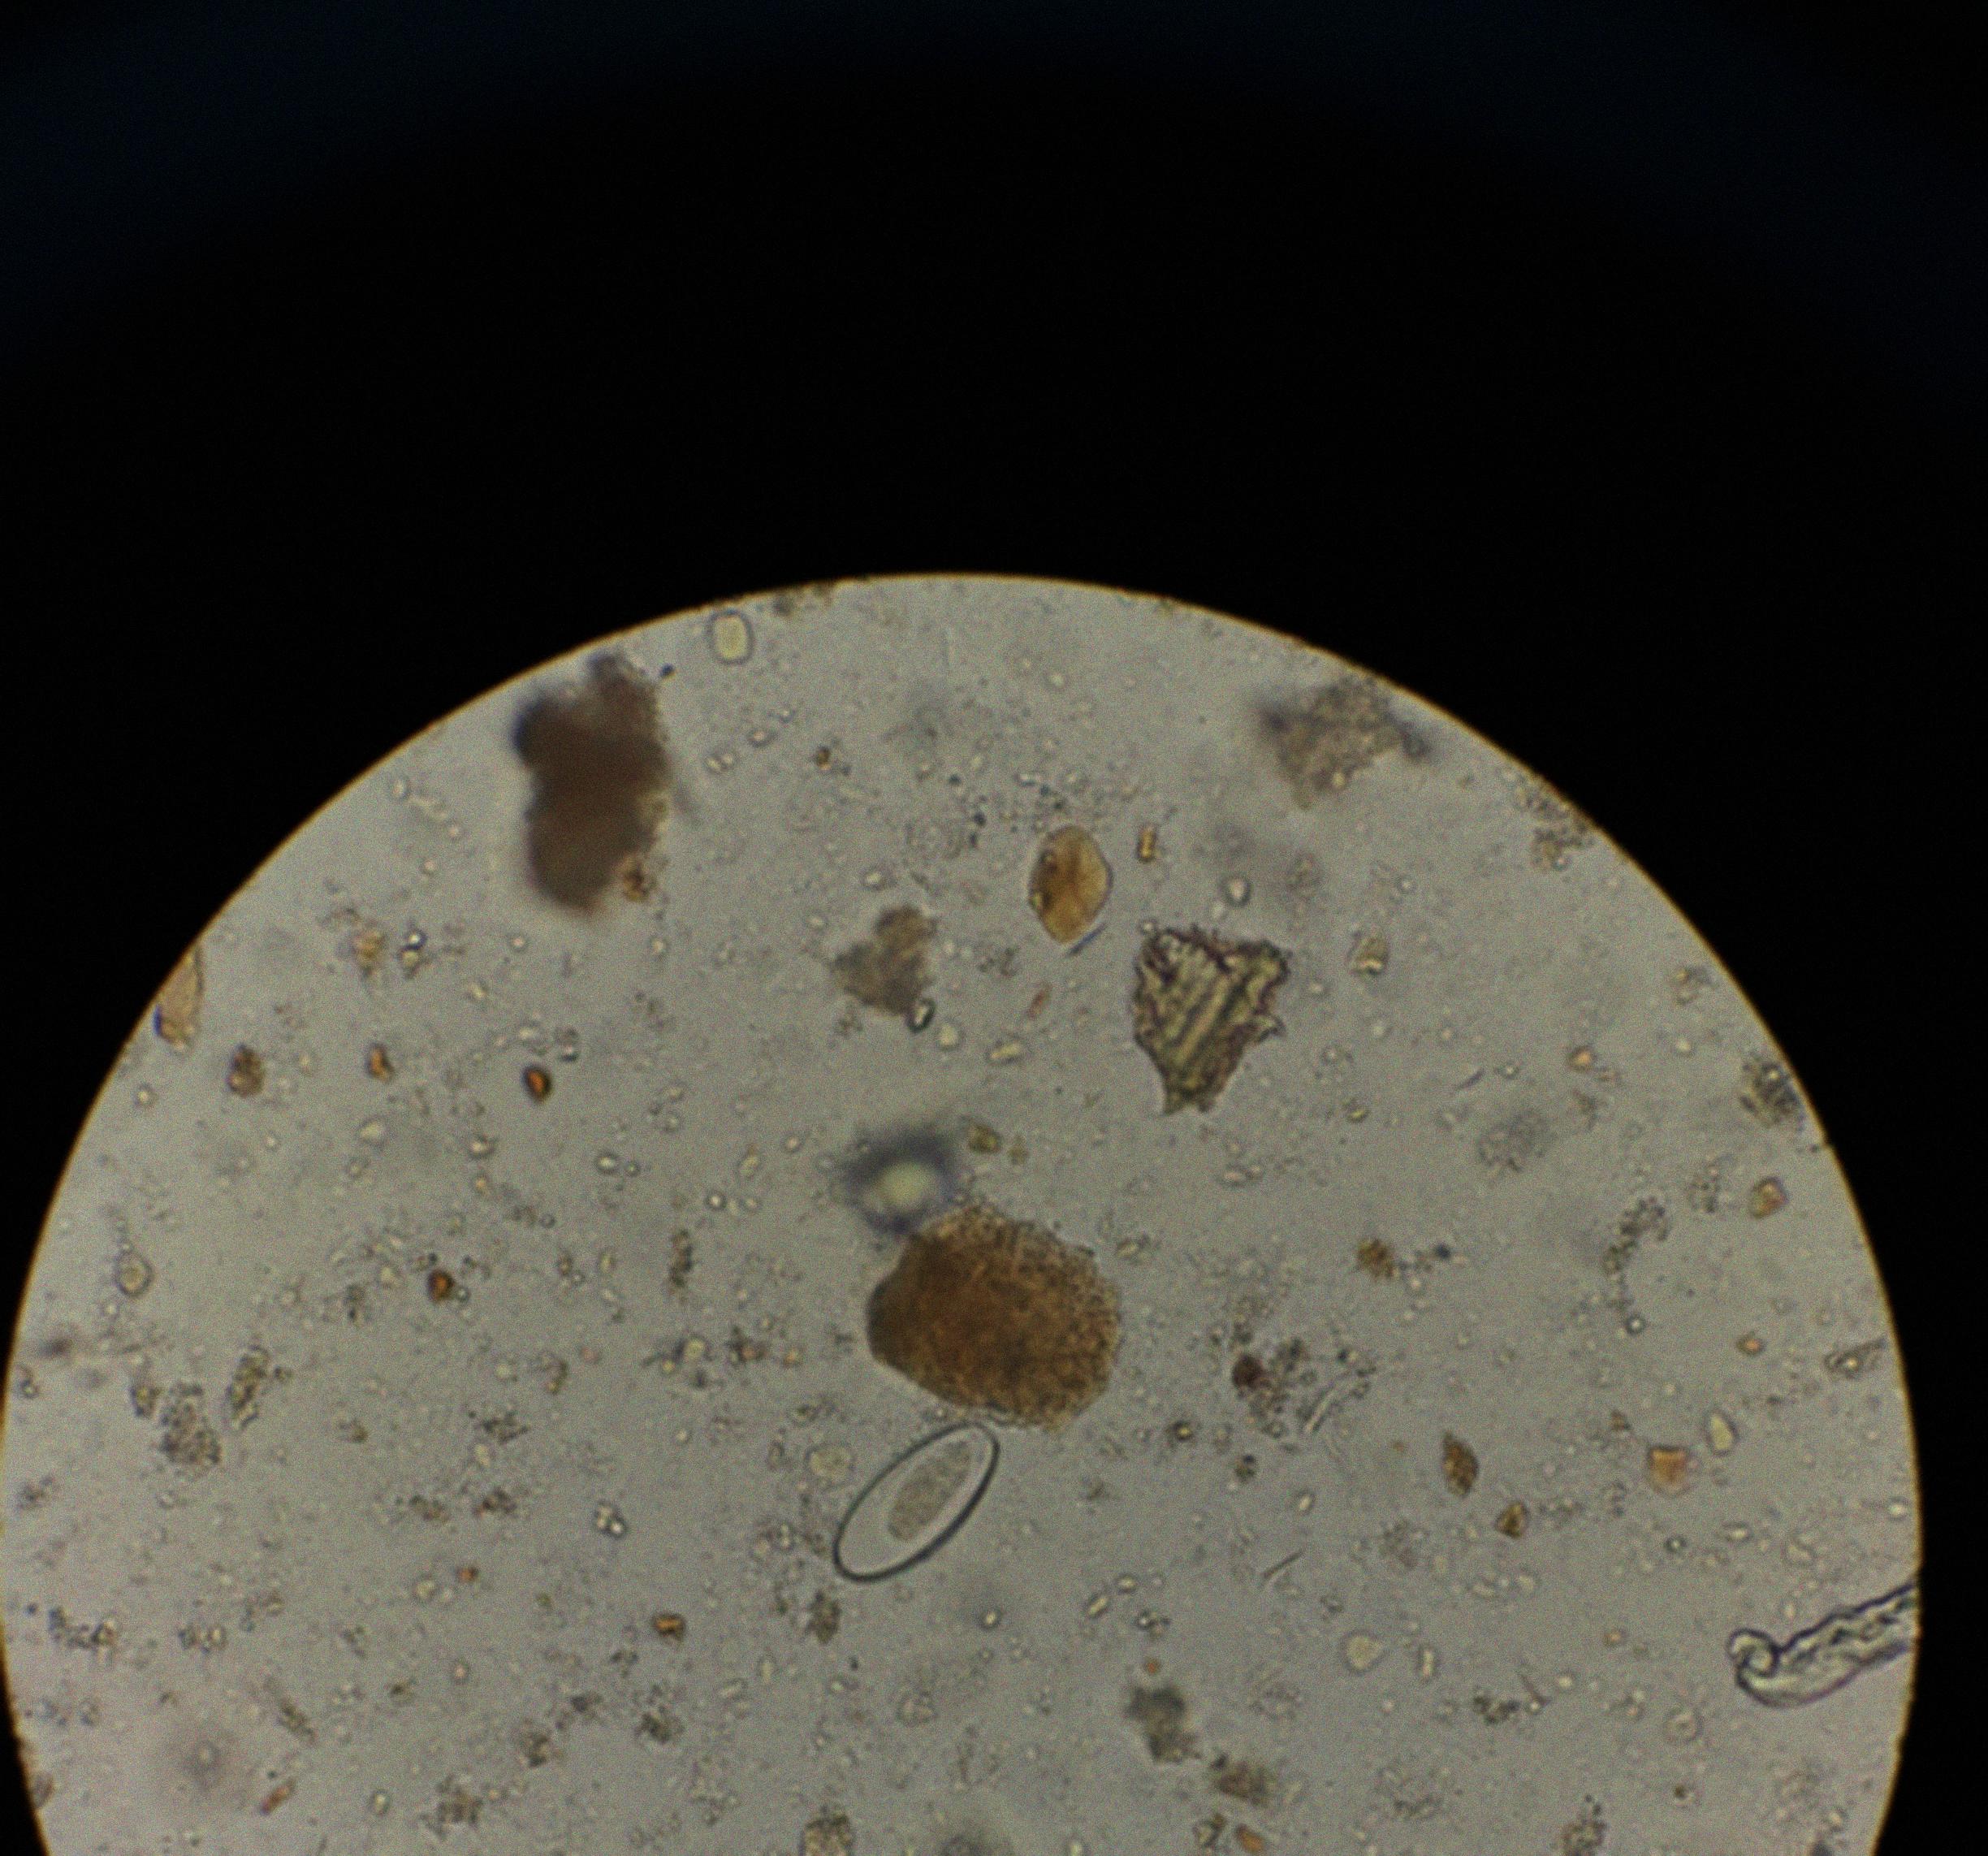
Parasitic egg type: Enterobius vermicularis